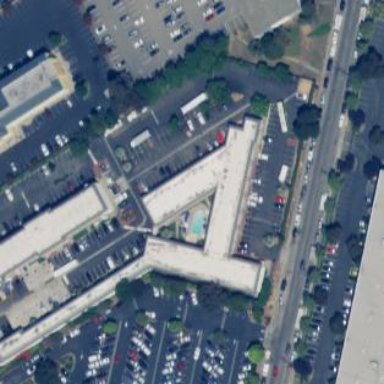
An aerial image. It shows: Hotel building.